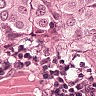
Metastatic tissue present: yes